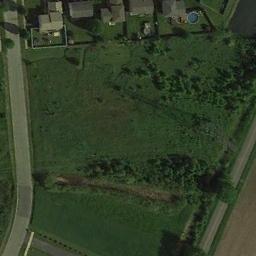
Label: meadow